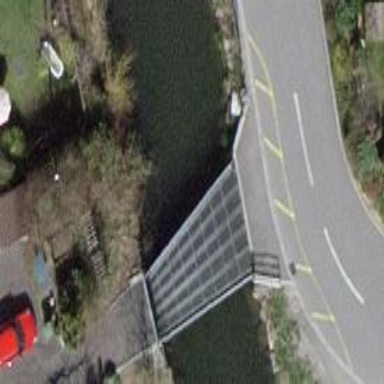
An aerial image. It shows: Man-made bridge.